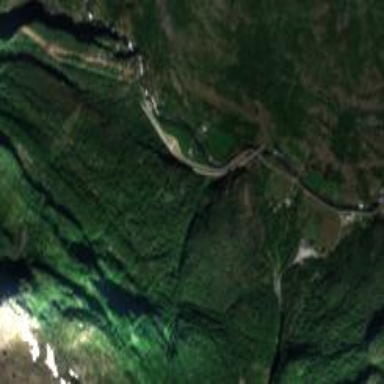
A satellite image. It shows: Breathtaking gorge in its natural beauty.